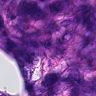
Metastatic tissue present: yes